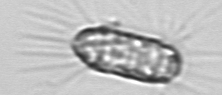
Label: Corethron_hystrix